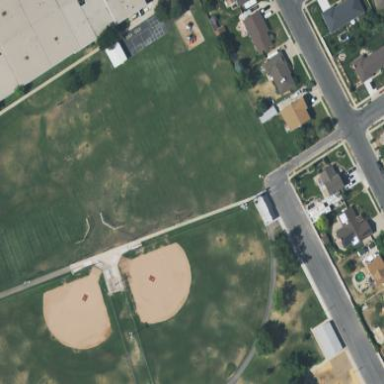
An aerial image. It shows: Baseball pitch surrounded by fence.